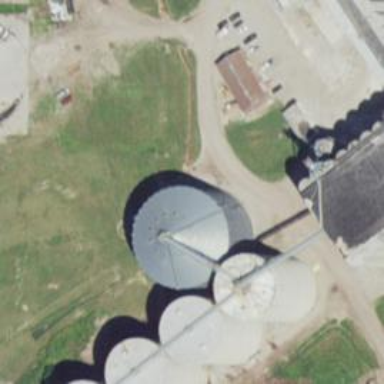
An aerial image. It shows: Silo.